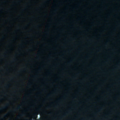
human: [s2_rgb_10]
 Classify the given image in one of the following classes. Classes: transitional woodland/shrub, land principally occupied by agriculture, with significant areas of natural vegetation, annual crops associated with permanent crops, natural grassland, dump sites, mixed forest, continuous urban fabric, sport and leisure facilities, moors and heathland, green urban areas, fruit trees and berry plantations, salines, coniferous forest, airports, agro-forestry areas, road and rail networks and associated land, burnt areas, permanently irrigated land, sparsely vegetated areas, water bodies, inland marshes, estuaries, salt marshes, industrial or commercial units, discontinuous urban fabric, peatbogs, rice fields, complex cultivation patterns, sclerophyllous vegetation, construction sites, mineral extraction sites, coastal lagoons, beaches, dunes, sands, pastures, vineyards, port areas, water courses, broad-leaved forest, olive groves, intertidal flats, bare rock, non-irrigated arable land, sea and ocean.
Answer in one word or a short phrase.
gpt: sea and ocean